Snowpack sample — Snodgrass Mountain, Crested Butte, Colorado (2/4/25, 12:06 PM MST)
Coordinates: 38.923, -106.968
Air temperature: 35 °F
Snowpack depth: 80 cm
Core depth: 10 cm
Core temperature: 32 °F
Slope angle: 14°, slope face: 78°
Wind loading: low
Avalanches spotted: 0
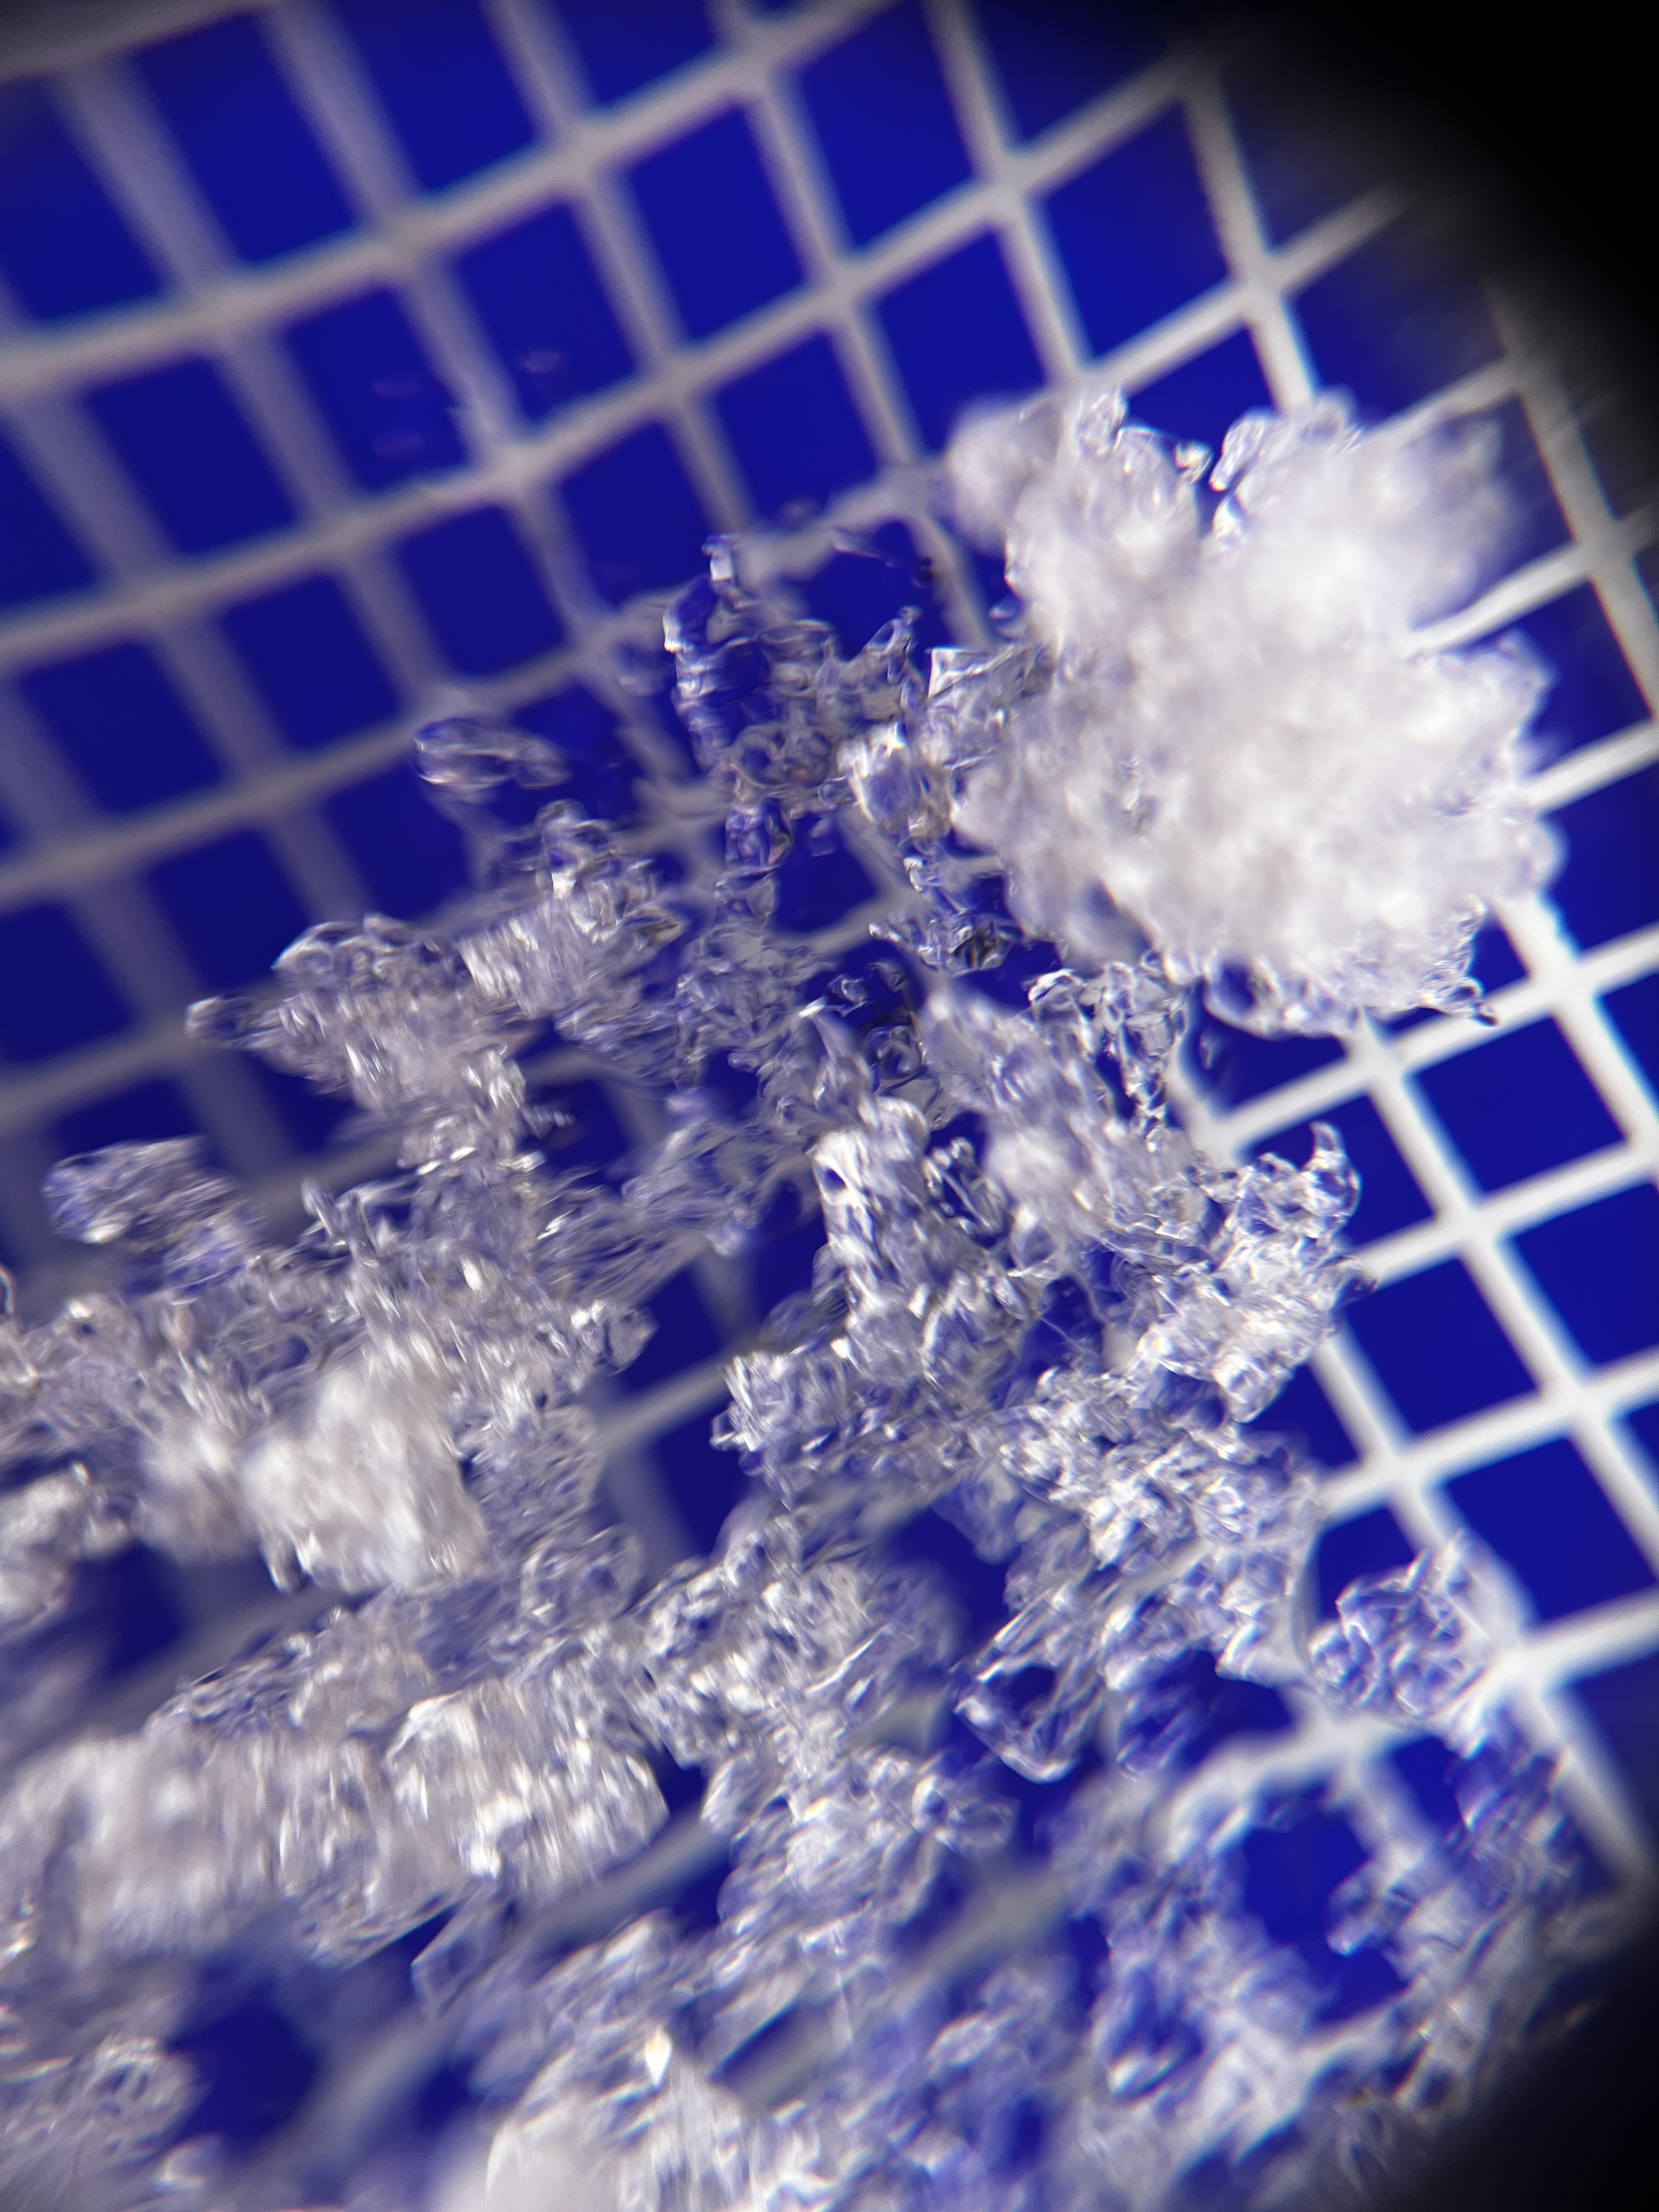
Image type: magnified_profile
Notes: No avalanches nearby, unusually warm weather for the last month reported by residents, Collected 25 yards from treeline